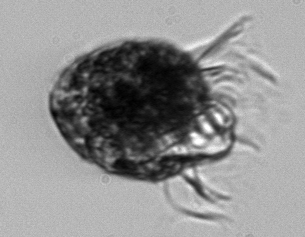
Label: Strombidium_capitatum